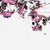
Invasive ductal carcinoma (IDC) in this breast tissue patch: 0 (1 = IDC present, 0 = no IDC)